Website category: university
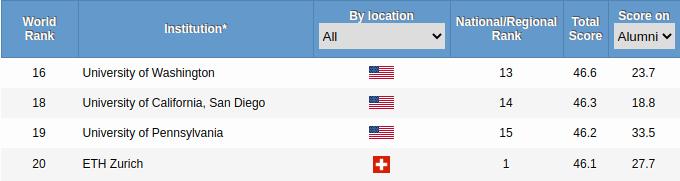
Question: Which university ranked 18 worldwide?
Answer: University of California, San Diego

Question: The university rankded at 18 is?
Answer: University of California, San Diego

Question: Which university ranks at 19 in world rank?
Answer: University of Pennsylvania

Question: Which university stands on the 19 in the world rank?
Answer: University of Pennsylvania

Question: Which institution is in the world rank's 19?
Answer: University of Pennsylvania

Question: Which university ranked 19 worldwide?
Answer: University of Pennsylvania

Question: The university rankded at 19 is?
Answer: University of Pennsylvania

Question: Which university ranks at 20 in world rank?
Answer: ETH Zurich

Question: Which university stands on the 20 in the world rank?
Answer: ETH Zurich

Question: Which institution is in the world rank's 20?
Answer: ETH Zurich

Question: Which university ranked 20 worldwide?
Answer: ETH Zurich

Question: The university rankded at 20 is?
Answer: ETH Zurich

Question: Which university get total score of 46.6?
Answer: University of Washington

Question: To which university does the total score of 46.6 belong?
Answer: University of Washington

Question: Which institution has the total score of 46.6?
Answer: University of Washington

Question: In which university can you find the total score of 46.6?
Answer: University of Washington

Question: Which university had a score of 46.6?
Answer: University of Washington

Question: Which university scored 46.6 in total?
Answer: University of Washington

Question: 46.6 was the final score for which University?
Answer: University of Washington

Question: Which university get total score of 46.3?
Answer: University of California, San Diego

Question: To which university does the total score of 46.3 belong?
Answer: University of California, San Diego

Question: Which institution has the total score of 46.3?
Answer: University of California, San Diego

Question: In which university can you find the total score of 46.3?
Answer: University of California, San Diego

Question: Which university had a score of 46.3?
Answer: University of California, San Diego

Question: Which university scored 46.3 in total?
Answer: University of California, San Diego

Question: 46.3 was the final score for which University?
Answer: University of California, San Diego

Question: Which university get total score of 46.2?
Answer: University of Pennsylvania

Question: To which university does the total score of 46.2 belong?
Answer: University of Pennsylvania

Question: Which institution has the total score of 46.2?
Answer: University of Pennsylvania

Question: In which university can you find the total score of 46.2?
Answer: University of Pennsylvania

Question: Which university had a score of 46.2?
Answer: University of Pennsylvania

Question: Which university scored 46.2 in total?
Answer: University of Pennsylvania

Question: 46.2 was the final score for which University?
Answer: University of Pennsylvania

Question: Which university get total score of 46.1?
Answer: ETH Zurich

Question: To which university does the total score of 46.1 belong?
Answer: ETH Zurich

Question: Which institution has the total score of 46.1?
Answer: ETH Zurich

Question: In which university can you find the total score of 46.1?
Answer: ETH Zurich

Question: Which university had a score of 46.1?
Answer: ETH Zurich

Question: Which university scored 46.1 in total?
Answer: ETH Zurich

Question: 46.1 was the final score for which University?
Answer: ETH Zurich

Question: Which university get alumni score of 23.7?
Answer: University of Washington

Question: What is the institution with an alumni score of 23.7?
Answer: University of Washington

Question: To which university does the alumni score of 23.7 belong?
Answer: University of Washington

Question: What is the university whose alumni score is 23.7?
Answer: University of Washington

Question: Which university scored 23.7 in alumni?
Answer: University of Washington

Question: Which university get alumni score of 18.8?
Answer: University of California, San Diego

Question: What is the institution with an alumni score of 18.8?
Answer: University of California, San Diego

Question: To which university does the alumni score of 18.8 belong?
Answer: University of California, San Diego

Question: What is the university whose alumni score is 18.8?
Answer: University of California, San Diego

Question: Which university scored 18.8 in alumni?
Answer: University of California, San Diego

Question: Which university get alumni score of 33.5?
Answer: University of Pennsylvania

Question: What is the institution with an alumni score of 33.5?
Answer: University of Pennsylvania

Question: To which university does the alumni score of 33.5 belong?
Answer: University of Pennsylvania

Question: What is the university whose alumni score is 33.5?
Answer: University of Pennsylvania

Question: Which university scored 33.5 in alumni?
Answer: University of Pennsylvania

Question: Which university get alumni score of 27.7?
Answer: ETH Zurich

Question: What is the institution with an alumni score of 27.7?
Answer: ETH Zurich

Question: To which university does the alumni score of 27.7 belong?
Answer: ETH Zurich

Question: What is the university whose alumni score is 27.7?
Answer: ETH Zurich

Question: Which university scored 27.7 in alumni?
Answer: ETH Zurich